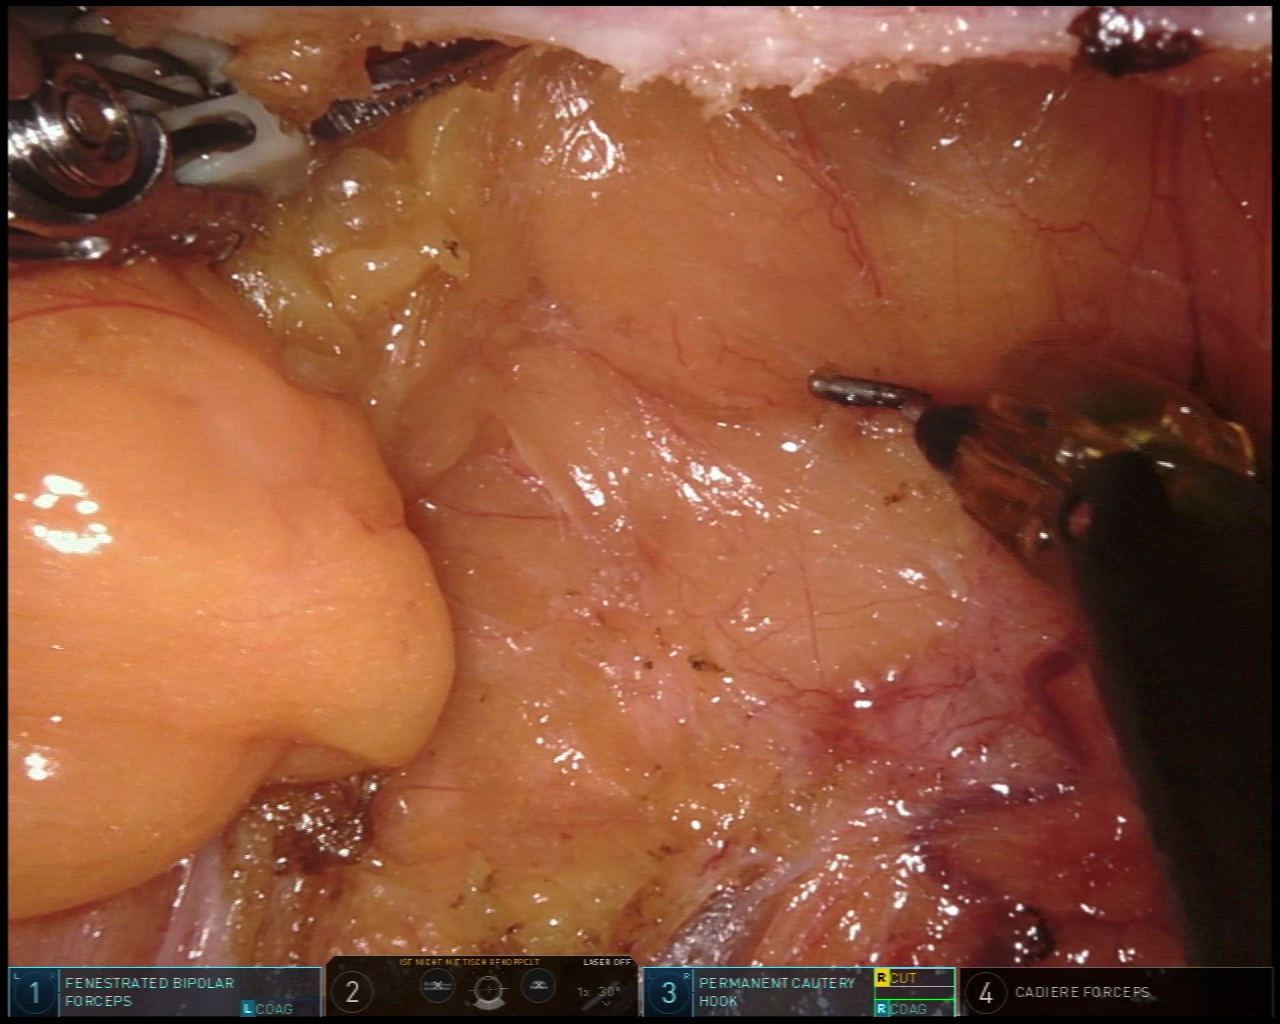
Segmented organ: pancreas
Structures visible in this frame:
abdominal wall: no
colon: no
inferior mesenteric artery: no
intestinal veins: no
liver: no
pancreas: yes
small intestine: no
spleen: no
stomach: no
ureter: no
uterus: no
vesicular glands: no